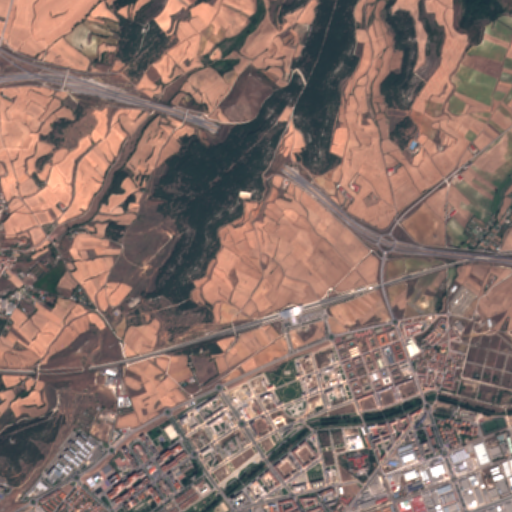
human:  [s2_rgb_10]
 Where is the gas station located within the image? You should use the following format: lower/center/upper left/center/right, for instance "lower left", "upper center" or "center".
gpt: The gas station is located in the lower right of the image.
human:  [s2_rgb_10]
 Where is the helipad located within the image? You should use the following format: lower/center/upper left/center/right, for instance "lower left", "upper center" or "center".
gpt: The helipad is located in the lower left of the image.
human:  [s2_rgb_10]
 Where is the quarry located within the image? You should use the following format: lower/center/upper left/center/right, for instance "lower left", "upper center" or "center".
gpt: The quarry is located in the upper center of the image.
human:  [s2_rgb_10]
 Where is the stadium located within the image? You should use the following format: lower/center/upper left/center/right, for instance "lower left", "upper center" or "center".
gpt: The stadium is located in the lower right of the image.
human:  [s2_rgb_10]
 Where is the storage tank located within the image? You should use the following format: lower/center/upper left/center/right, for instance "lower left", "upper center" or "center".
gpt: The storage tank is located in the lower left of the image.
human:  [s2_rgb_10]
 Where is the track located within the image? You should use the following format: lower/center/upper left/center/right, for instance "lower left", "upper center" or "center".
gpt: There is no track in the image.